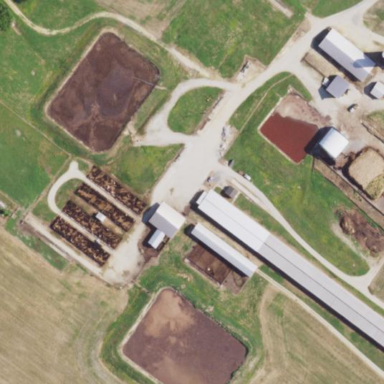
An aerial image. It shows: Farmyard area.